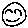
Label: smiley face